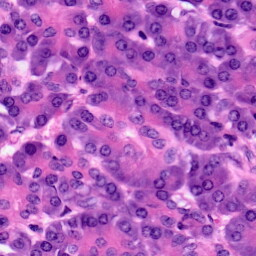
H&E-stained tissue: Pancreatic